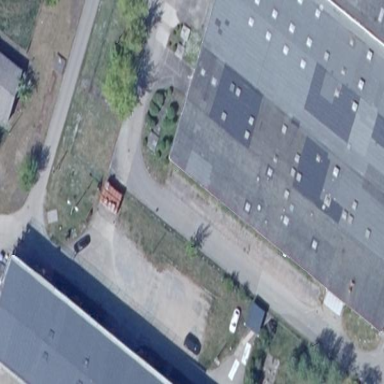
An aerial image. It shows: Parking area with surface.